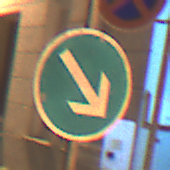
Verkehrszeichen: VorgeschriebeneVorbeifahrtRechts
Umgebung: Outdoor, Urban
Tageszeit: Night
Wetter: Clear
Licht: Artificial
Jahreszeit: NotSpecified
Kontrast: HighContrast